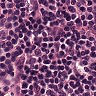
Metastatic tissue present: no